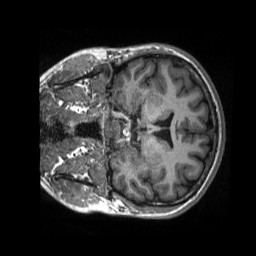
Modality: T1w
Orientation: coronal
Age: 27
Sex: male
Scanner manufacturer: siemens
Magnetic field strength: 3 T
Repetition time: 2.3 s
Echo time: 0.00288 s